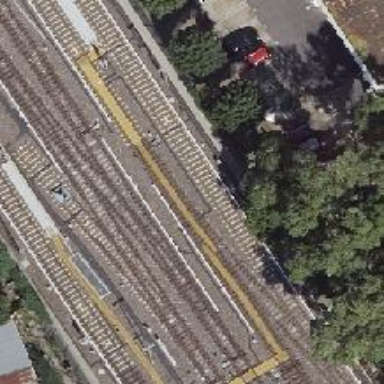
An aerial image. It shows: Yard serving as bottom electrified rail for trains.